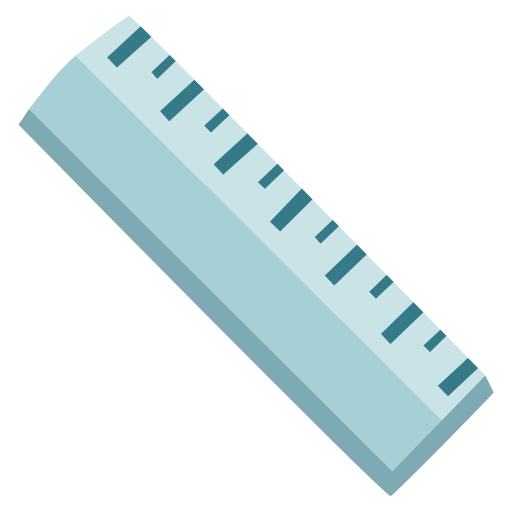
Emoji: 📏